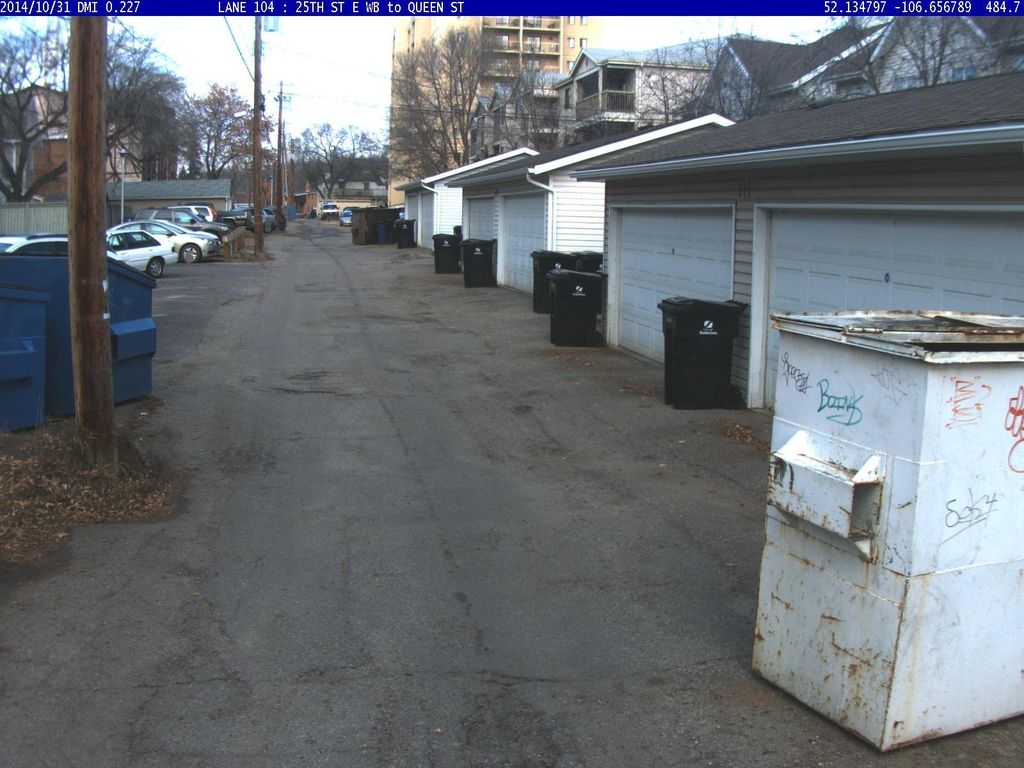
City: saskatoon